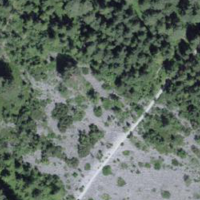
EUNIS habitat code: 45
Species observed at this site:
Convallaria majalis
Melitaea diamina
Amelanchier ovalis